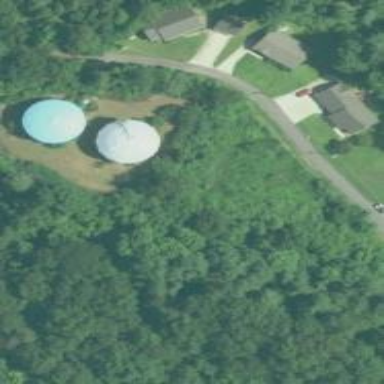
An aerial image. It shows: Water tower.